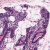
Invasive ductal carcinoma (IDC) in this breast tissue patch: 0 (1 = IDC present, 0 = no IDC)